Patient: sex M, age 49
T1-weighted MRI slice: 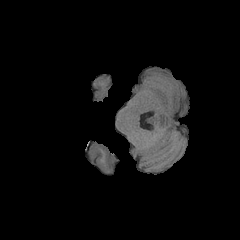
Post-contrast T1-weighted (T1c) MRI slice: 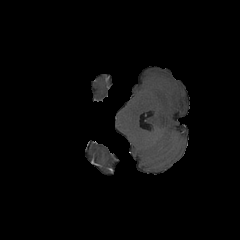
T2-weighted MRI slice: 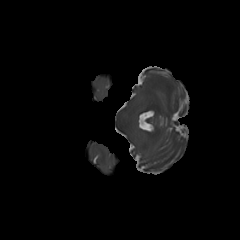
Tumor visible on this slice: no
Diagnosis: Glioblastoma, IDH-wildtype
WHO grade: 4